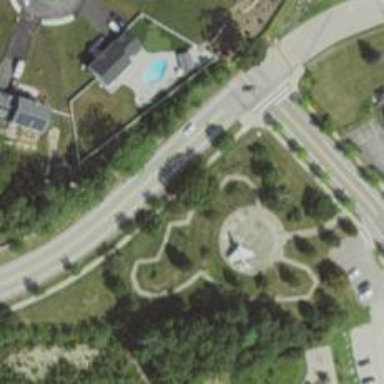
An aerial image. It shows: Historic memorial.